Brain MRI, t2w sequence, axial 2D slice.
Patient: age 41, sex M, weight 95 kg, height 1.95 m
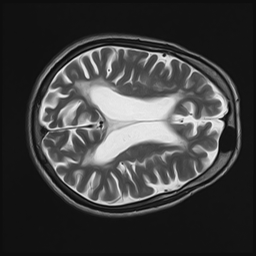